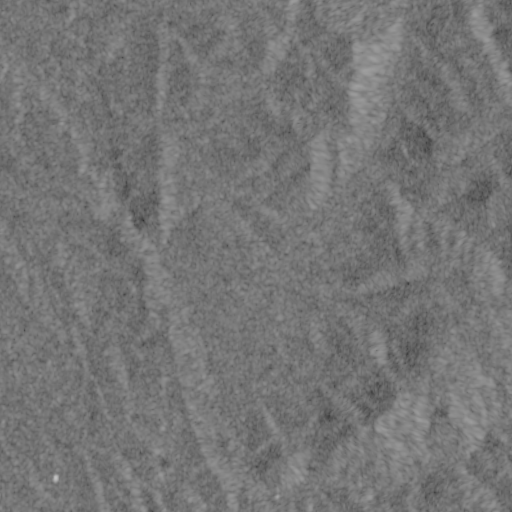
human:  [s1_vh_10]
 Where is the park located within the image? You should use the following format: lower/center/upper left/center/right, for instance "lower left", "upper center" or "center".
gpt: The park is located in the upper left of the image.
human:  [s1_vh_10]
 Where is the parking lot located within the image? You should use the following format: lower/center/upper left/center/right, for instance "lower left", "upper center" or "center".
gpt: The parking lot is located in the lower center of the image.
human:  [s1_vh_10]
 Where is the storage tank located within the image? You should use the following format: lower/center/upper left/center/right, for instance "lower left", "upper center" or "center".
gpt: The storage tank is located in the lower center of the image.
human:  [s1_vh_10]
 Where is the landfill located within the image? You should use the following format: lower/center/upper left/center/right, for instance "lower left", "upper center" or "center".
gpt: There is no landfill in the image.

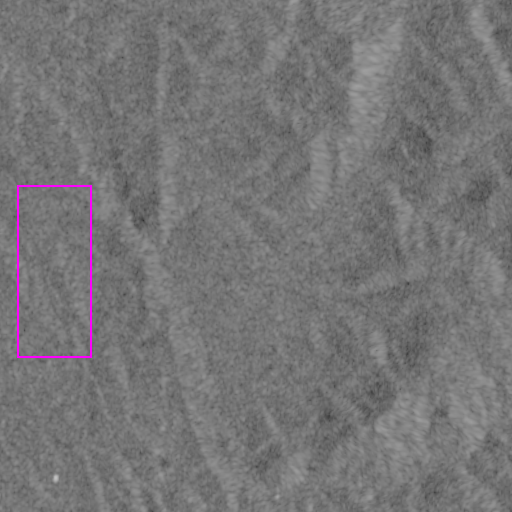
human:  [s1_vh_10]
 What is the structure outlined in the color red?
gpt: There is no red outline.
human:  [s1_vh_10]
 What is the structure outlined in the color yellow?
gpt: There is no structure outlined in yellow.